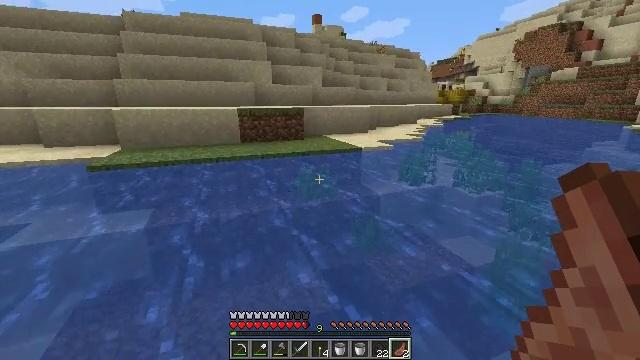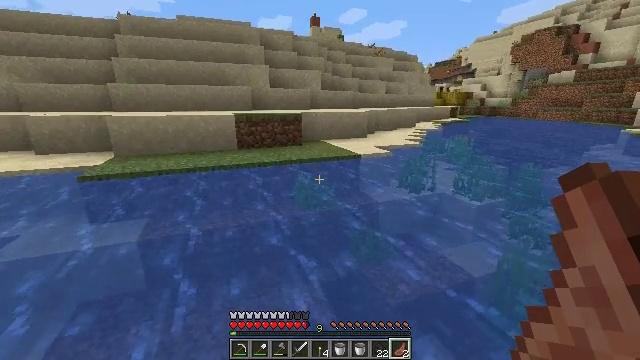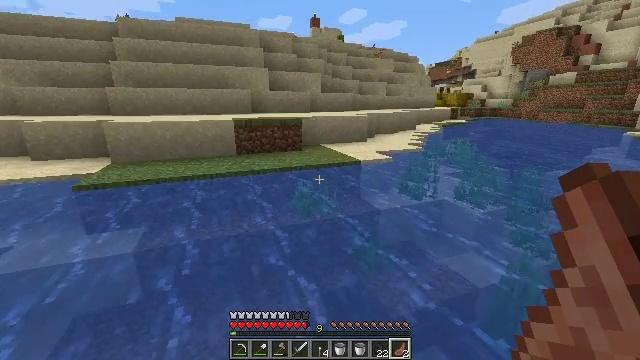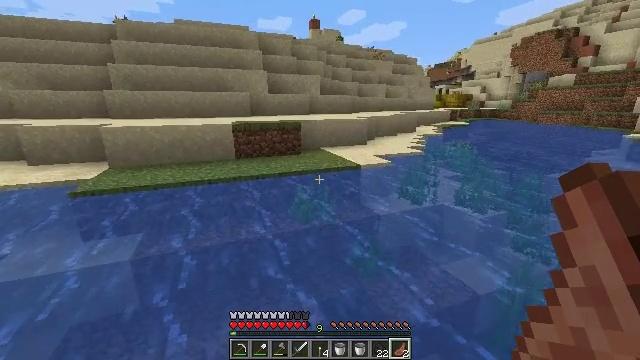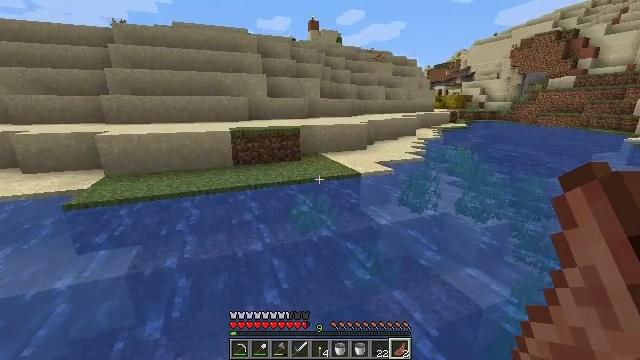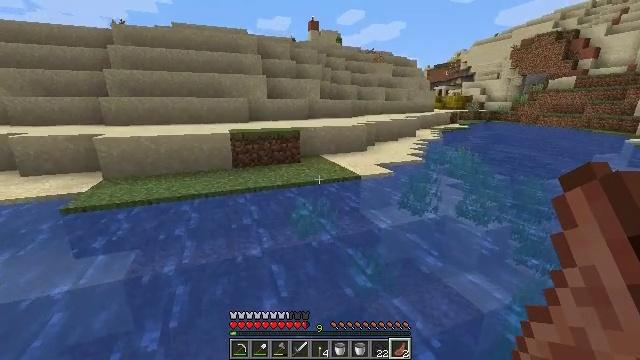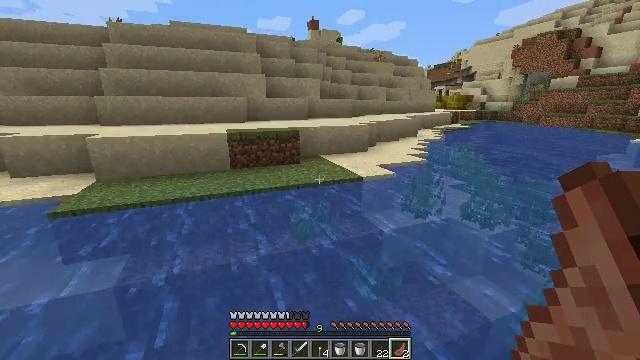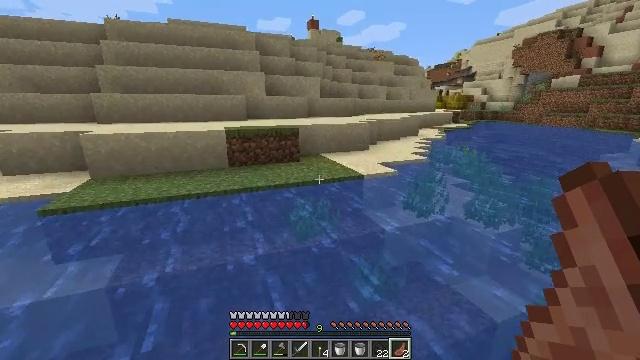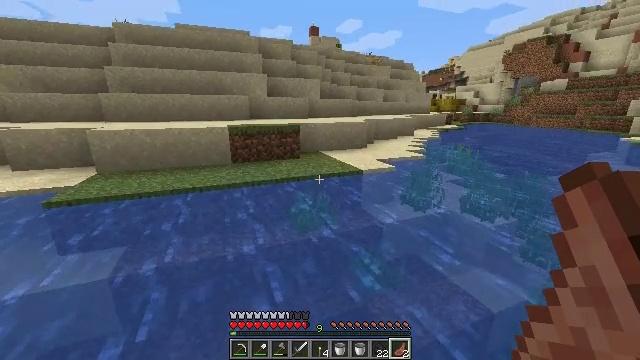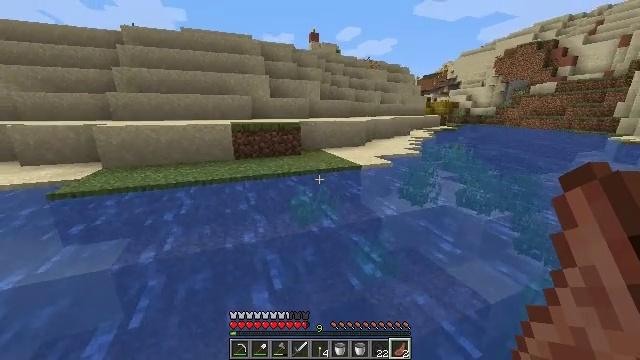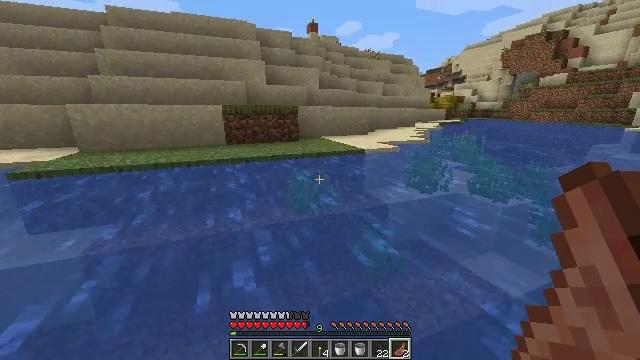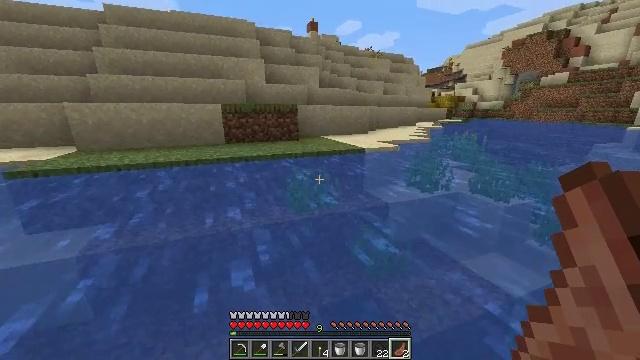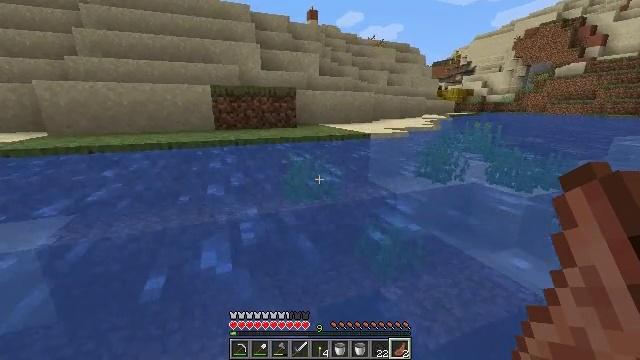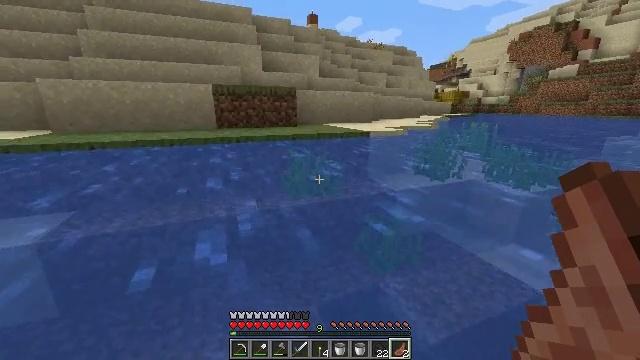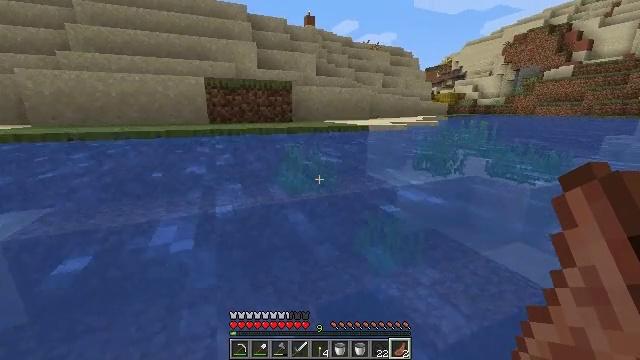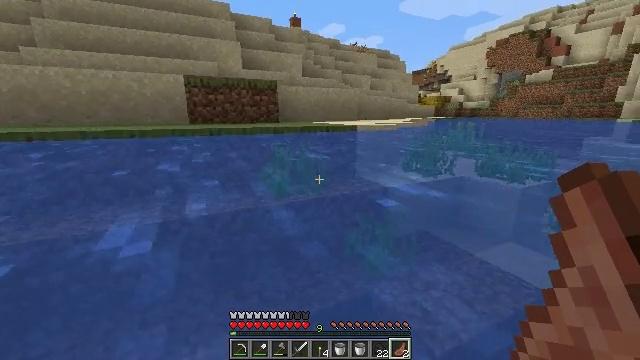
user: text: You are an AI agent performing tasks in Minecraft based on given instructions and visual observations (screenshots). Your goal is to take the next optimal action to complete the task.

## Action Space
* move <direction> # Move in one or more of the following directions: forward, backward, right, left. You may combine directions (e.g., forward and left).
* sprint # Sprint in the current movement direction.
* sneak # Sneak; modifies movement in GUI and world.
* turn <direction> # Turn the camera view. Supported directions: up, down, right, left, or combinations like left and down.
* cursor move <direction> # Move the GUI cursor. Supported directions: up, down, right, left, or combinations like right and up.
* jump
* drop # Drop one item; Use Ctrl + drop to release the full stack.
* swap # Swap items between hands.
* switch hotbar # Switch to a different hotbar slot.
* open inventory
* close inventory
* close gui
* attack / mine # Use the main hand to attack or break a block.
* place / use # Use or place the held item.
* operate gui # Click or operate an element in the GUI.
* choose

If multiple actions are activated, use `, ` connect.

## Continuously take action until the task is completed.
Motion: motion action
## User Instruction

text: Mine a hay block from the field.
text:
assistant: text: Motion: move forward, jump
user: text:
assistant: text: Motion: move forward, jump
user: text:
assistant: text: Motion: move forward, jump
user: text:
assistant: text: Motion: move forward, jump
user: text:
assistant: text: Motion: move forward, jump
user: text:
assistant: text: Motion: move forward, jump
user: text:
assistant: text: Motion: move forward, sprint
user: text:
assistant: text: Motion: move forward, sprint
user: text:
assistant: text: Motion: move forward, sprint
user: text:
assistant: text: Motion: move forward, sprint
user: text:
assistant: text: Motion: move forward, sprint
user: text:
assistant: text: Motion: move forward, sprint
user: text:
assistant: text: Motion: move forward, sprint
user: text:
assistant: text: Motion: move forward, sprint
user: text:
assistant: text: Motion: move forward, sprint, turn right and up
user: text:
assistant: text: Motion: move forward, sprint, turn right and up
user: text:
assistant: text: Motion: move forward, sprint, turn right and up
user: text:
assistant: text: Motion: move forward, sprint, turn right and up
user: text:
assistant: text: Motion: move forward, sprint, turn right
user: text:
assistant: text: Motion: move forward, sprint, turn right
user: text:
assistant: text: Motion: move forward, sprint, jump
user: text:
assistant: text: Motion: move forward, sprint, jump
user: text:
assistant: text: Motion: move forward, sprint, jump
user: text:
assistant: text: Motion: move forward, sprint, jump
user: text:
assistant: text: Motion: move forward, sprint, jump
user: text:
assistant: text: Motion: move forward, sprint, jump
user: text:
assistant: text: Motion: move forward, sprint, jump
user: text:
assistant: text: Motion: move forward, sprint, jump
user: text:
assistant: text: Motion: move forward, sprint, jump
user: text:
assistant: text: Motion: move forward, sprint, jump